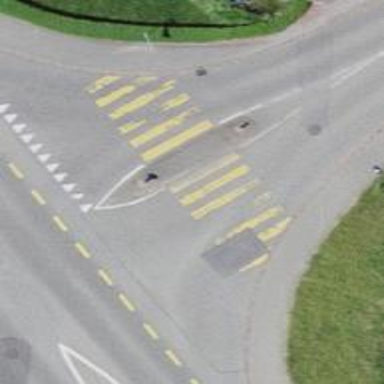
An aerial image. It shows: Uncontrolled road crossing with pedestrian island.